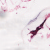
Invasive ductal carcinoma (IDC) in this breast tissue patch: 0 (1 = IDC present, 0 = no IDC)